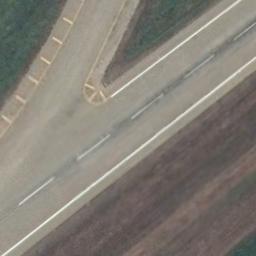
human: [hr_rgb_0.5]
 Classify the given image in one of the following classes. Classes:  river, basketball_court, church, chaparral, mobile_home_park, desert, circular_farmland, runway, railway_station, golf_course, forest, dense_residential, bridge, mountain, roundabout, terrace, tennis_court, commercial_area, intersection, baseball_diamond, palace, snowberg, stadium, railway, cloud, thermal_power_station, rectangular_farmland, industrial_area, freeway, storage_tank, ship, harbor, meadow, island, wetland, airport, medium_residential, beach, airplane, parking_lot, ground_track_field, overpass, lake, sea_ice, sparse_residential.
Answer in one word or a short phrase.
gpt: runway